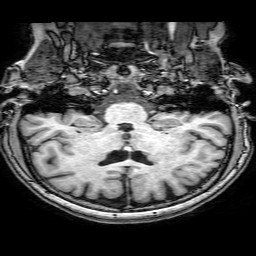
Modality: T1w
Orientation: sagittal
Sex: female
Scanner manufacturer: philips
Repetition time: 0.008061 s
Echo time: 0.00369 s